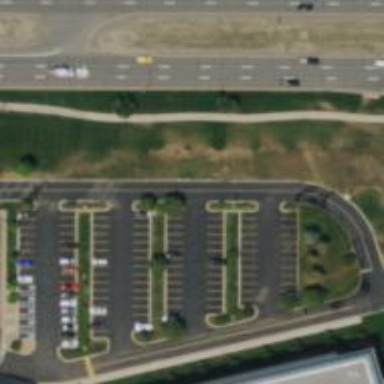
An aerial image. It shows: Parking space.